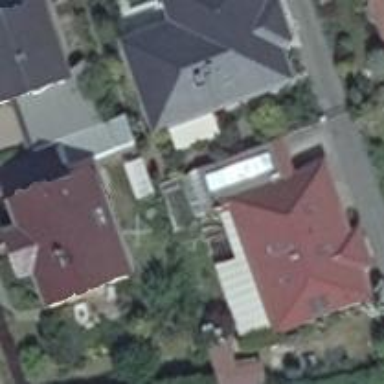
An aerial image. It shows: Hipped roof house.